Question: Now it's time to explore Android for me. I have designed one ui which is shown below, The thing is I am getting confused with what should I do in the first frame in order to get 9x9 grid. Actually the same thing I developed in core java by placing 81 JTextFields in each cell using for loops and with the help of gridbaglayout and I got my application perfectly working. But in android how can I define my 9x9 cells in xml, so that it should accept numbers and entered numbers should be retrieved too in order to validate the sudoku rules. Following is my code and diagram. Can anyone suggest how to make the frame 1 to have 9x9 cells? If I use TextEdit in my xml file, it would be 81 textfields, and if I use Canvas(I am thinking, don't know whether it is possible), it seems to me impossible to make it accept numbers and to retrieve from that canvas board. I really appreciate if anyone could help. Please go easy, if it seems silly question(which I hope not, as I tried 2 days for it), as I am new to android. Thanks in advance.
'''
<?xml version="1.0" encoding="utf-8"?>
<LinearLayout
xmlns:android="http://schemas.android.com/apk/res/android"
android:layout_width="fill_parent"
android:layout_height="fill_parent"
android:orientation="vertical">
<FrameLayout
android:id="@+id/fLayout1"
android:layout_width="fill_parent"
android:layout_height="fill_parent"
android:layout_weight="2"
android:background="#0f0"
/>
<FrameLayout
android:id="@+id/fLayout2"
android:layout_width="fill_parent"
android:layout_height="fill_parent"
android:layout_weight="3"
android:background="#00f">
<TableLayout
xmlns:android="http://schemas.android.com/apk/res/android"
android:id="@+id/keypad"
android:orientation="vertical"
android:layout_width="wrap_content"
android:layout_height="wrap_content"
android:stretchColumns="*">
<TableRow >
<Button android:id="@+id/cancel"
android:text="cancel"
android:layout_span="3"
android:layout_width="fill_parent"
android:layout_height="fill_parent"
>
</TableRow>
<TableRow>
<Button android:id="@+id/submit"
android:text="validate"
android:layout_span="3"
android:layout_width="fill_parent"
android:layout_height="fill_parent"
>
</Button>
</TableRow>
</TableLayout>
</FrameLayout>
</LinearLayout>
'''
Here is the UI
.
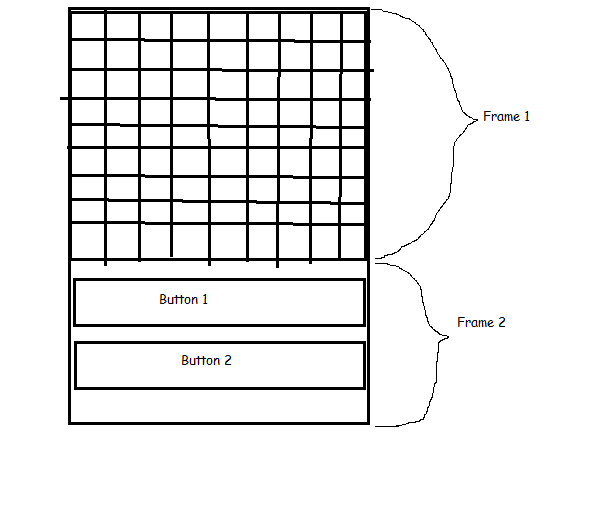
Answer: I suggest you to use <URL>
> is a ViewGroup that displays items in a two-dimensional, scrollable grid. The grid items are automatically inserted to the layout using a ListAdapter.